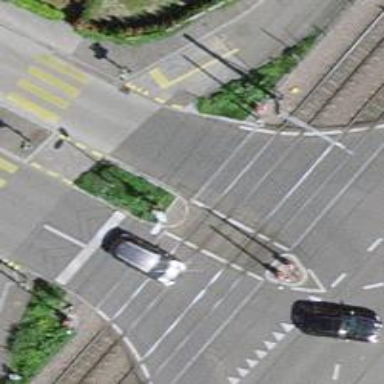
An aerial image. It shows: Level crossing with full barriers and lights.